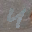
Label: 4